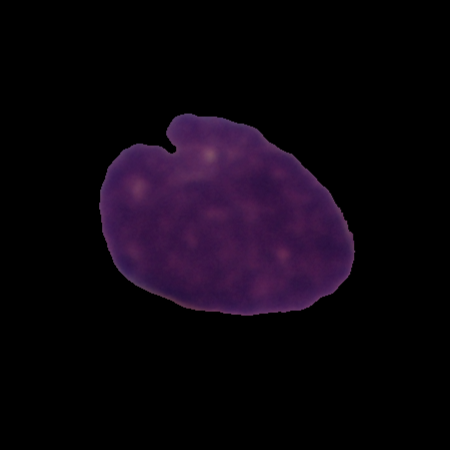
Label: cancer